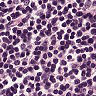
Metastatic tissue present: no